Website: lowes
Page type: payment
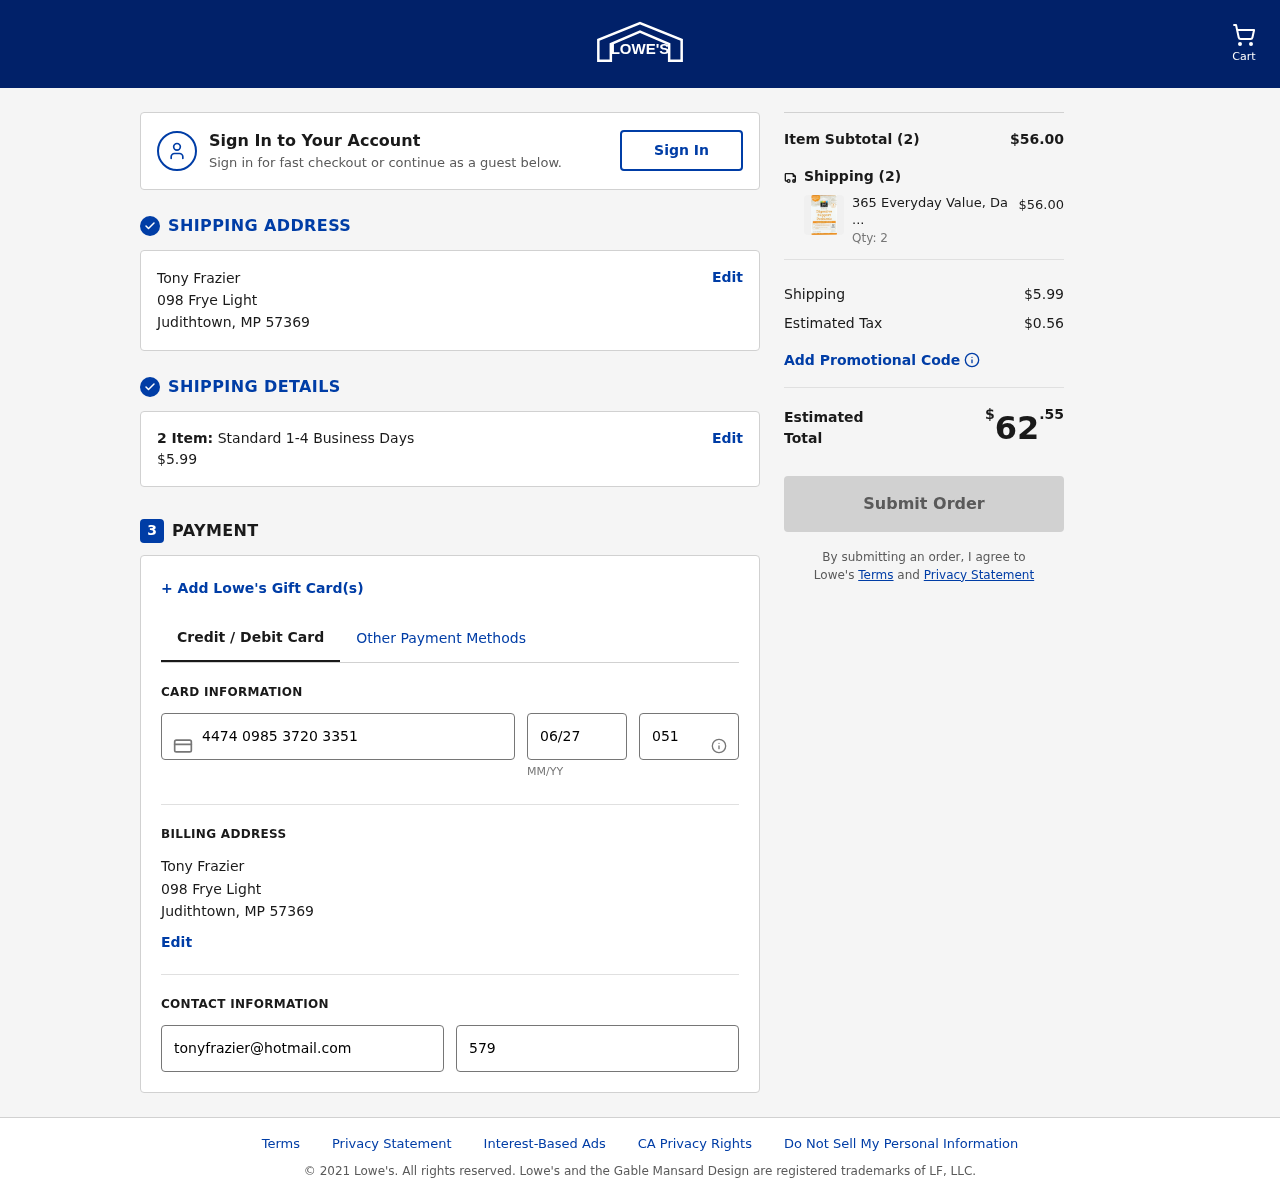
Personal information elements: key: PII_CARD_CVV
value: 051
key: PII_CARD_EXPIRY
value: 06/27
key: PII_CARD_NUMBER
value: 4474 0985 3720 3351
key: PII_CITY
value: Judithtown
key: PII_EMAIL
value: tonyfrazier@hotmail.com
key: PII_FULLNAME
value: Tony Frazier
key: PII_PHONE
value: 5796206754
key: PII_POSTCODE
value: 57369
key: PII_STATE_ABBR
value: MP
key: PII_STREET
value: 098 Frye Light
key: PII_FULLNAME2
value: Tony Frazier
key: PII_STREET2
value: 098 Frye Light
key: PII_CITY2
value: Judithtown
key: PII_STATE_ABBR2
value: MP
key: PII_POSTCODE2
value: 57369
Product elements: key: PRODUCT1_NAME
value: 365 Everyday Value, Daily Digestive Support Probiotic 5 Billion CFU, 30 ct
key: PRODUCT1_PRICE
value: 28
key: PRODUCT1_QUANTITY
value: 2
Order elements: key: ORDER_NUM_ITEMS
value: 2
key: ORDER_SHIPPING_COST
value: $5.99
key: ORDER_NUM_ITEMS2
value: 2
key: ORDER_SUBTOTAL
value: $56.00
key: ORDER_NUM_ITEMS3
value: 2
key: ORDER_SHIPPING_COST2
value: $5.99
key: ORDER_TAX
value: $0.56
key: ORDER_TOTAL
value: $62.55